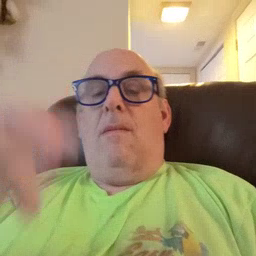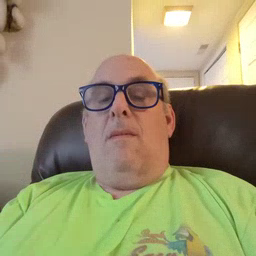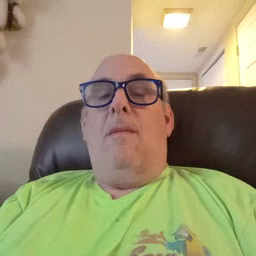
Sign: why